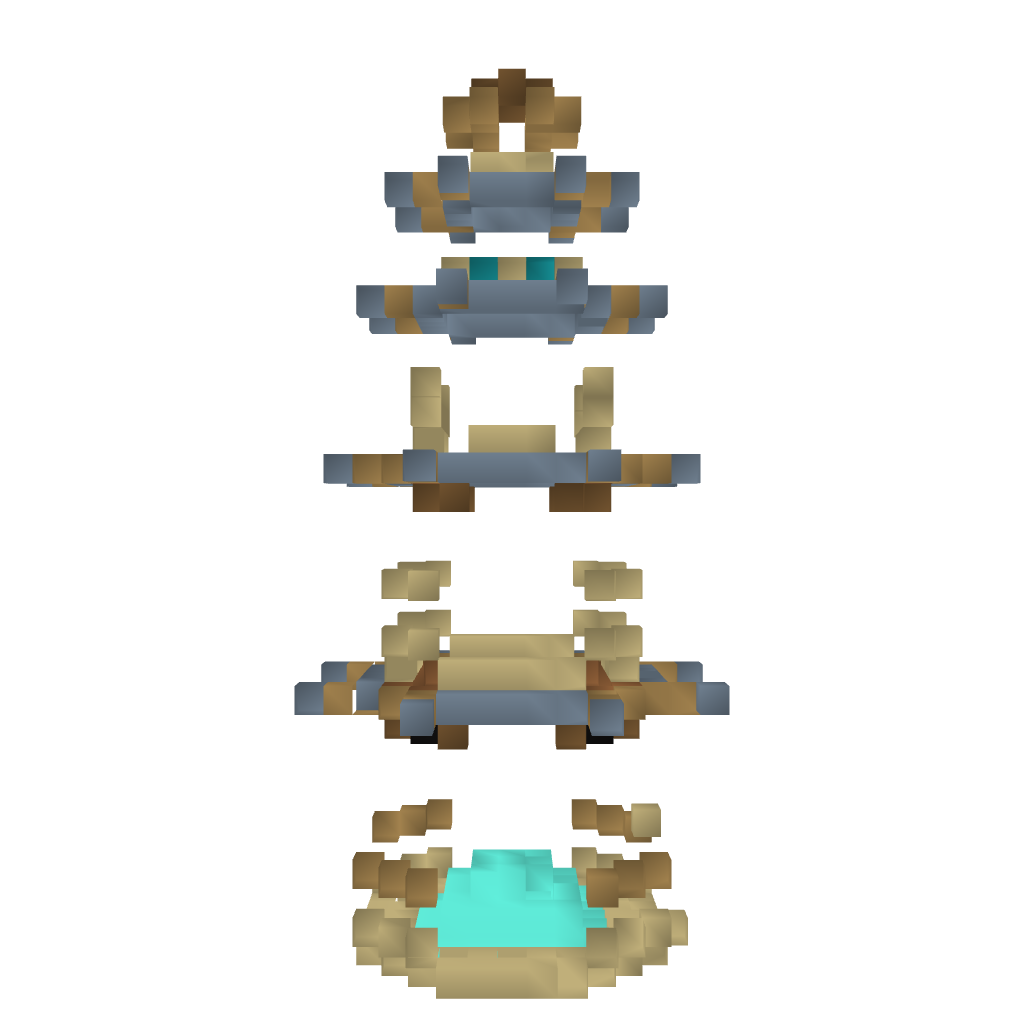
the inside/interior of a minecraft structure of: Pagoda of LIGHT